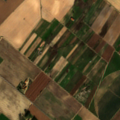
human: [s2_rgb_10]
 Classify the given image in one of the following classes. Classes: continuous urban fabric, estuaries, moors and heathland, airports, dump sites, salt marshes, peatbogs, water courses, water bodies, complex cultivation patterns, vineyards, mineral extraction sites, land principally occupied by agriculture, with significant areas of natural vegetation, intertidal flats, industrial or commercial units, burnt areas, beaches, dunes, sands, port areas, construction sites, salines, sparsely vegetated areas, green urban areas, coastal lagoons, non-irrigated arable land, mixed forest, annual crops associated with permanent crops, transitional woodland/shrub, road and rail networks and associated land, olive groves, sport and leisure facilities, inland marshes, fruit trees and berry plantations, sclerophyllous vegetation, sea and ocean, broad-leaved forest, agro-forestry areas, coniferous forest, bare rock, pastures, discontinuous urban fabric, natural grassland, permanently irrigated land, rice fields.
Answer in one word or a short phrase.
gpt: permanently irrigated land, vineyards, complex cultivation patterns